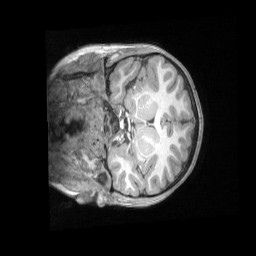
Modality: T1w
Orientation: coronal
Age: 8
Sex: male
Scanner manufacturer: siemens
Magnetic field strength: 3 T
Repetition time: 2.53 s
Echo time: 0.00164 s